Question: I am trying to track my pages via google analytics, here is my code
'''
var _gaq = _gaq || [];
_gaq.push(['_setAccount', 'XXXXXXXXXX']);
_gaq.push(['_setDomainName', 'somesite.com']);
_gaq.push(['_trackPageview']);
(function() {
var ga = document.createElement('script'); ga.type = 'text/javascript'; ga.async = true;
ga.src = ('https:' == document.location.protocol ? 'https://ssl' : 'http://www') + '.google-analytics.com/ga.js';
var s = document.getElementsByTagName('script')[0]; s.parentNode.insertBefore(ga, s);
})();
(function ($) {
// Log all jQuery AJAX requests to Google Analytics
$(document).bind('ajaxComplete', function(event, xhr, settings){
console.log('ajax Request');
console.log(settings.url);
_gaq.push(['_trackPageview', settings.url]);
});
})(jQuery);
'''
On each ajax request I can see the console has values
'''
ajax Request
url of the page
'''
it means _gap.push is working (as there is no js error on page). But when I am checking my req/res via Live HttpHeaders there is no req/res to google analytics, How to track it?
here is the screenshot in firebug

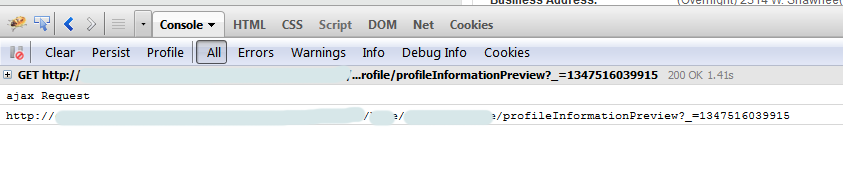
Answer: The point in _gaq.push is that, until Google Analytics is actually loaded, "_gaq" is just a normal array. That is: the lack of errors is indeed expected, regardless of whether or not it is "working" in the sense of triggering a request to Google.
The way Google Analytics works is not via ajax (or at least, there is no specific implementation detail regarding how the request will be sent). The method usually used is to create an Image element with the tracking data included in the query string of that image's URL. After all, the page doesn't care what response Google Analytics has, it just wants to send its data and go!